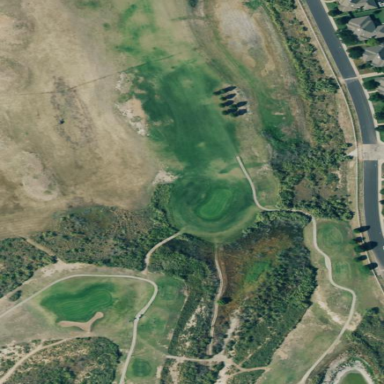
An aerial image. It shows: Grassy area designated as golf fairway.